Field crop: tomato
Growth stage: 1
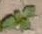
Species: solanum